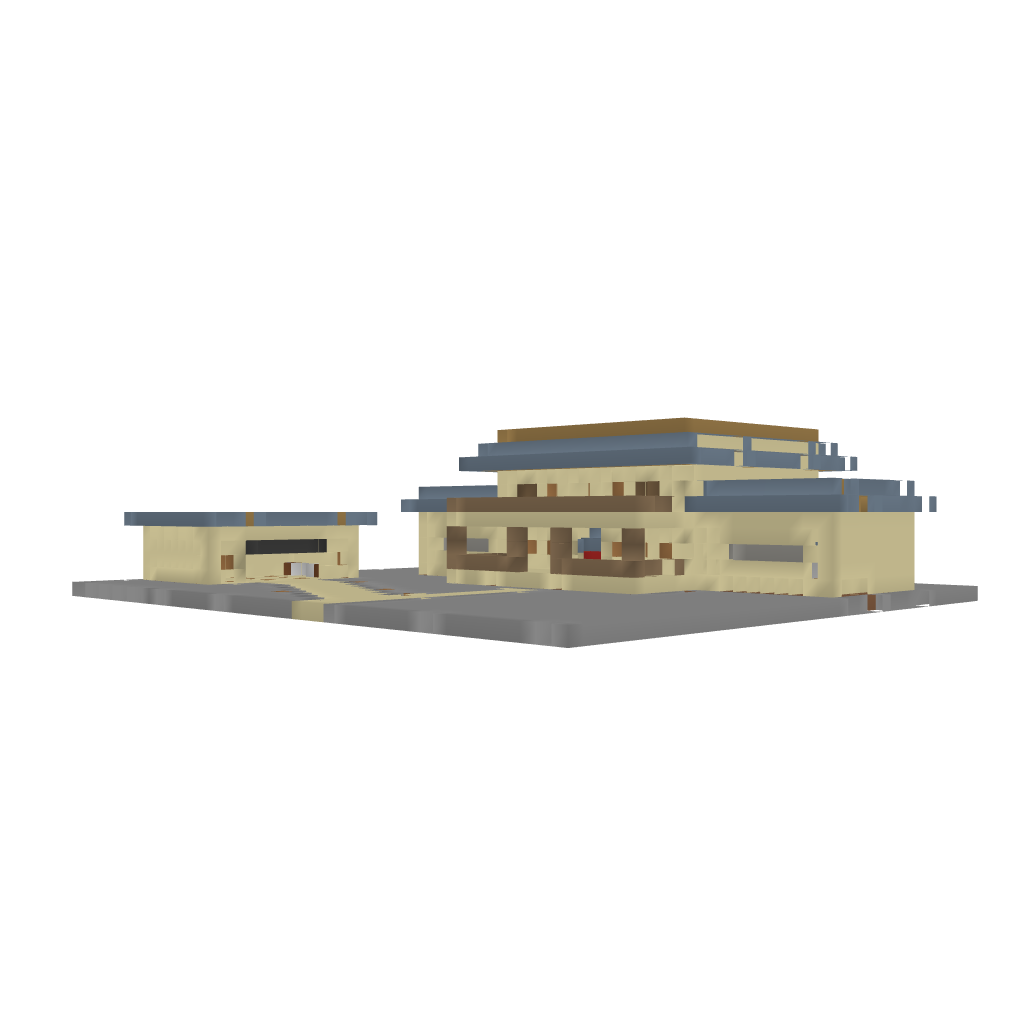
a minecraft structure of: Sandstone Mansion